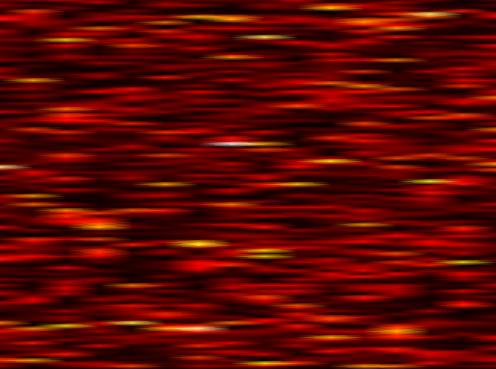
Label: FOFDM